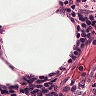
Metastatic tissue present: no